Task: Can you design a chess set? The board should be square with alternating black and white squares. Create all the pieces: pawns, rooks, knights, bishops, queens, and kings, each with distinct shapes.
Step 637:
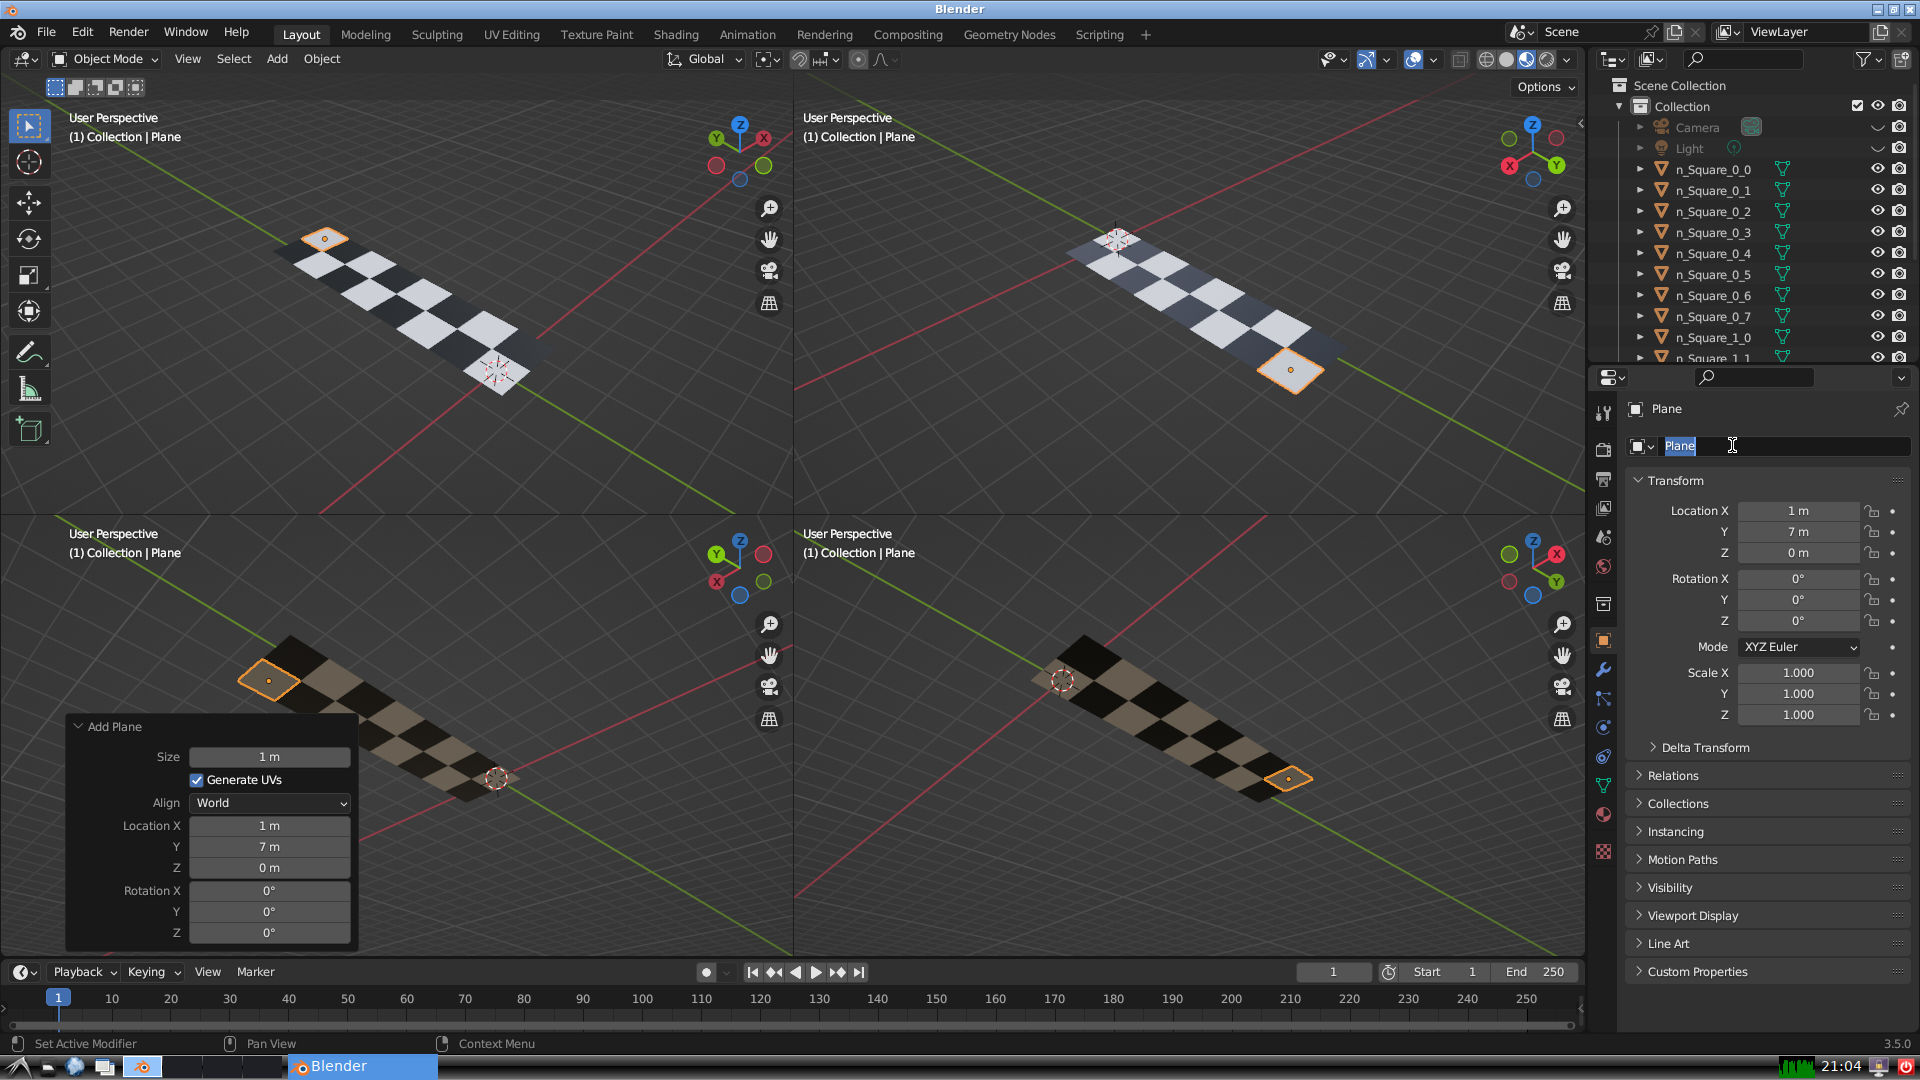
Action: input_text: n_Square_1_7